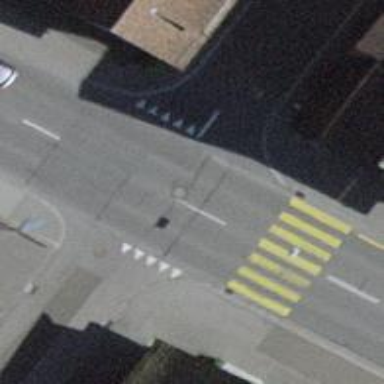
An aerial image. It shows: Road with "give way" sign.